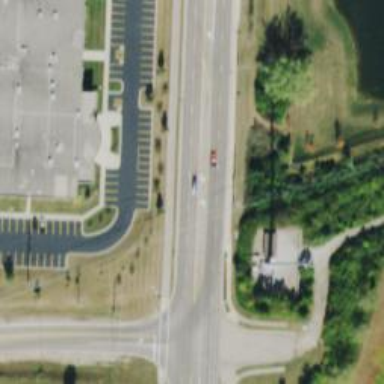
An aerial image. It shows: Tertiary road.